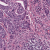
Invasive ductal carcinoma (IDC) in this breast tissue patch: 1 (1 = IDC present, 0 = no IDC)